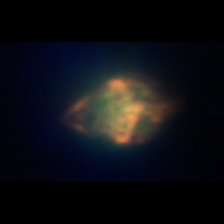
Taxon: Ciliates
Group: Other